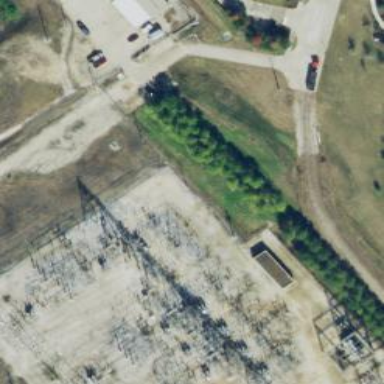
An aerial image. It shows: Switch for power supply.